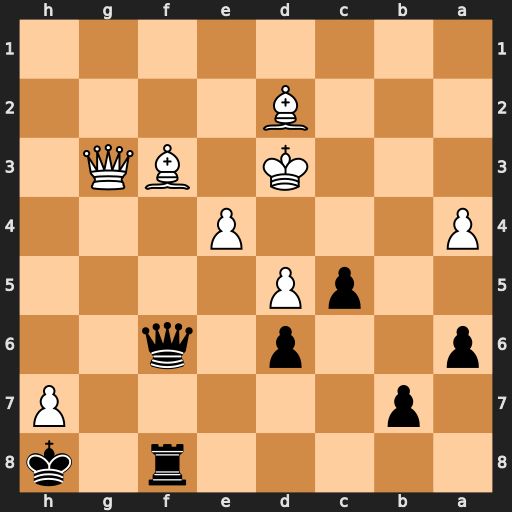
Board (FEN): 5r1k/1p5P/p2p1q2/2pP4/P3P3/3K1BQ1/3B4/8
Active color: b
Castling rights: -
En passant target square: -
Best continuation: Qxf3+ Qxf3 Rxf3+